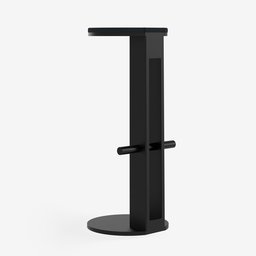
Label: furniture